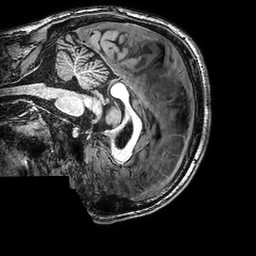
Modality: T1w
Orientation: sagittal
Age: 23
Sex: male
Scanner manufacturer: philips
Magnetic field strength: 3 T
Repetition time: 0.008144 s
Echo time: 0.00374 s